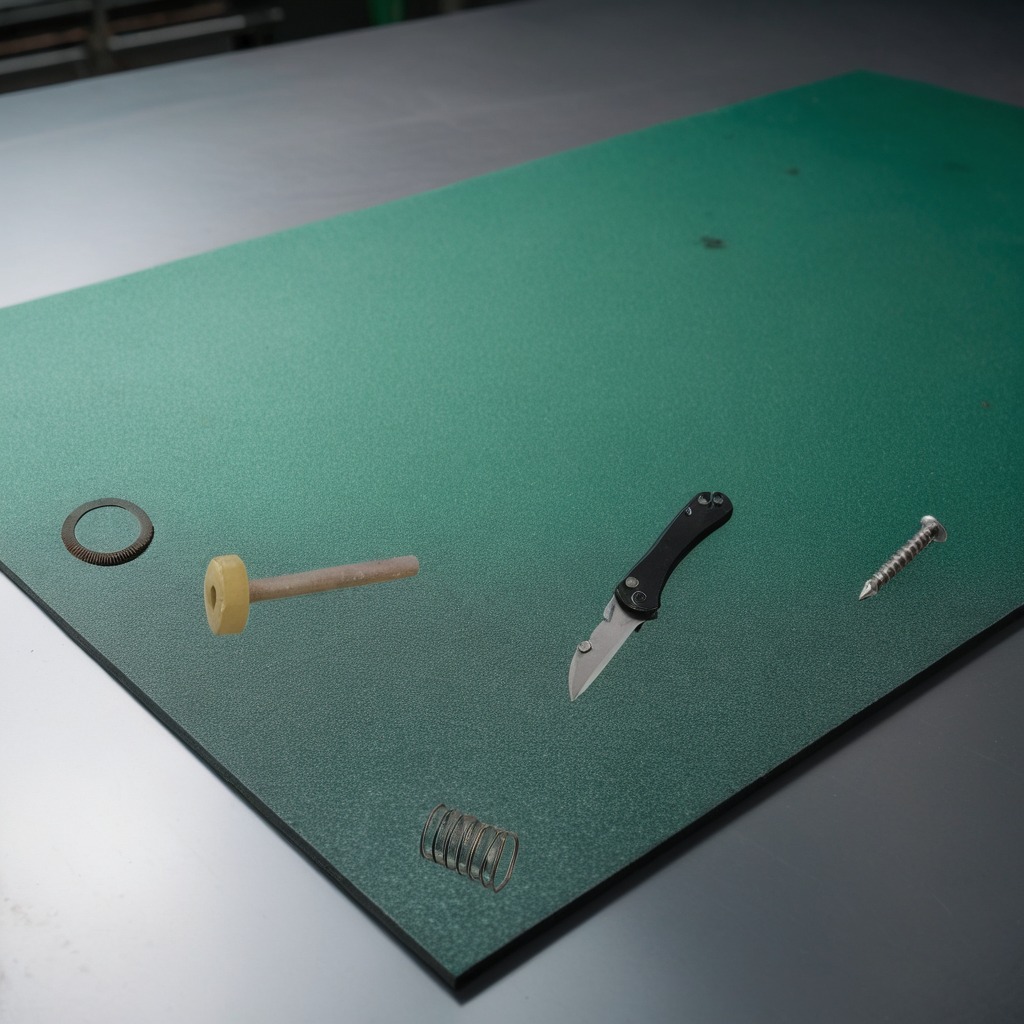
A hammer is lying on a clean granite tabletop beneath a green rubber mat inside a workshop under bright overhead lighting crisp shadows high clarity worn but beneath the mat.